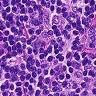
Metastatic tissue present: no